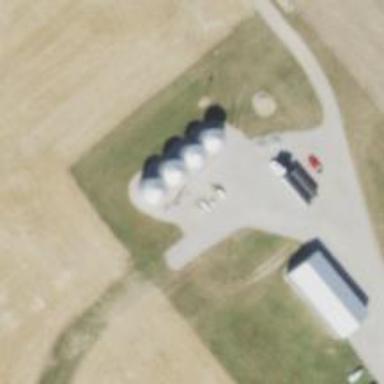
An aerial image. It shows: Silo.